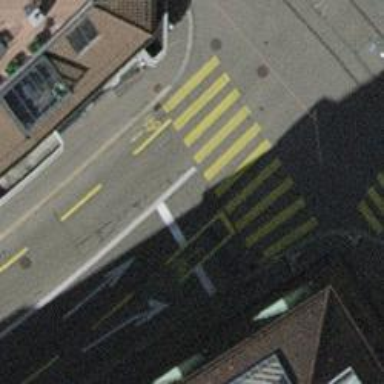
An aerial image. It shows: Zebra crossing with traffic signals. The crossing is marked by traffic lights.